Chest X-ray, AP view. Patient: 61 years old, sex F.
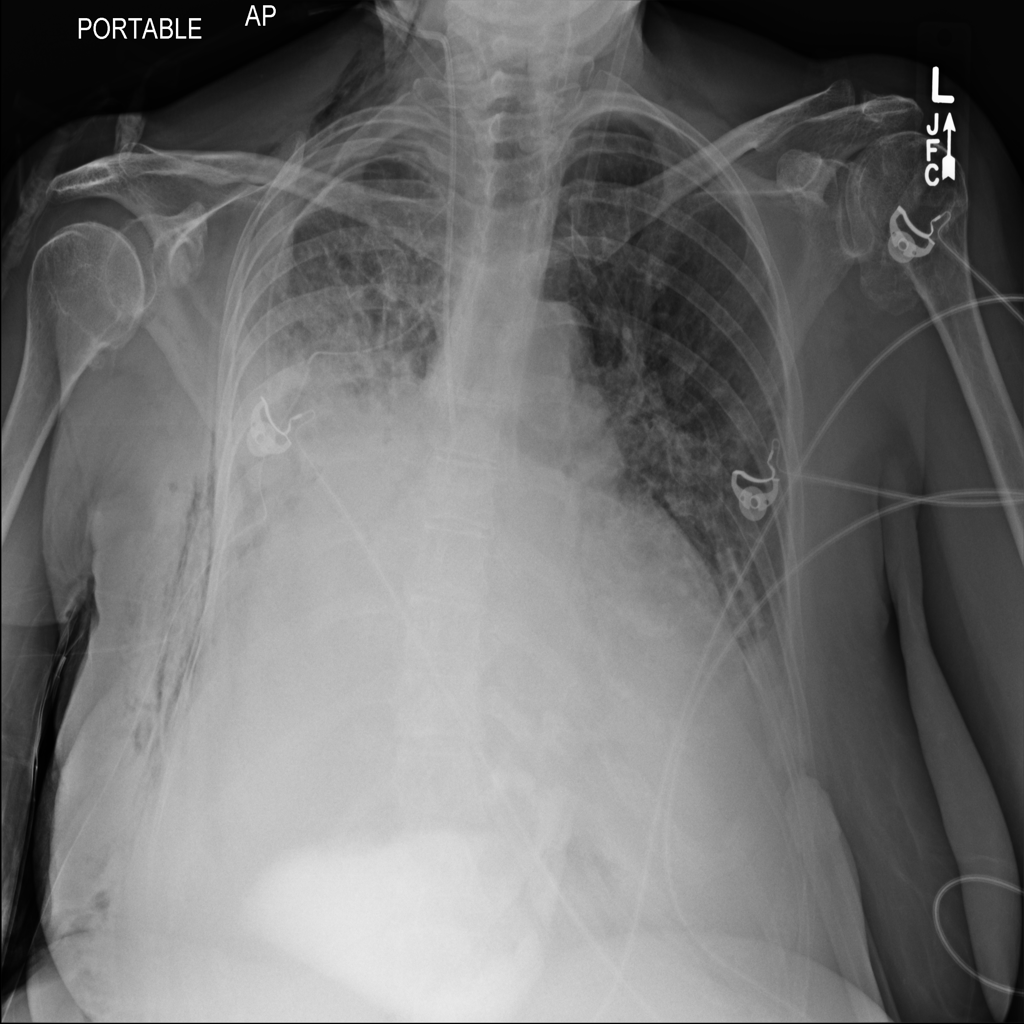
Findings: Cardiomegaly, Effusion, Emphysema